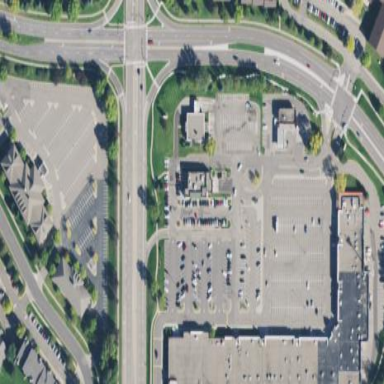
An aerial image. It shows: Retail area.